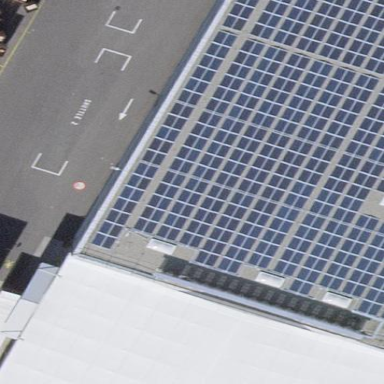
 consisting of solar photovoltaic panels."